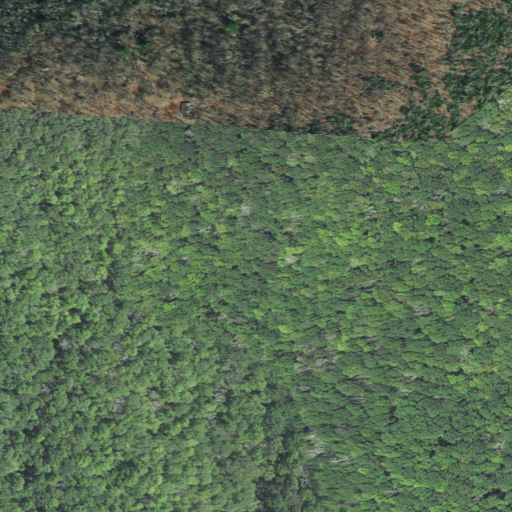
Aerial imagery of ridge(s) in North Carolina named Russell Field containing deciduous forest and mixed forest